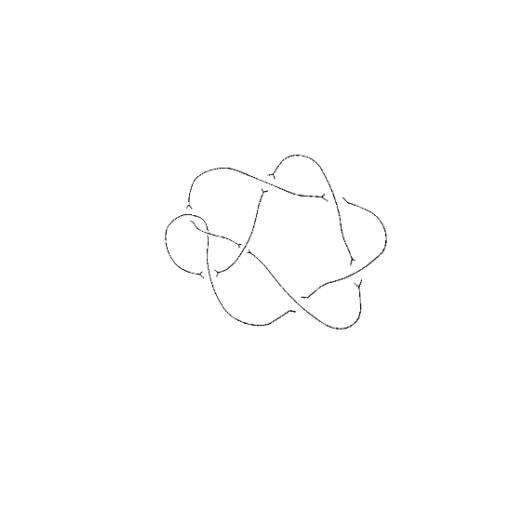
Crossing number: 8